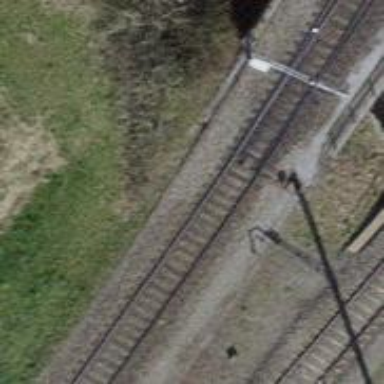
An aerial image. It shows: Railway switch.